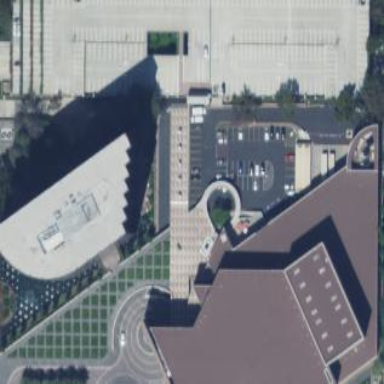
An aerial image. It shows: Theatre building.